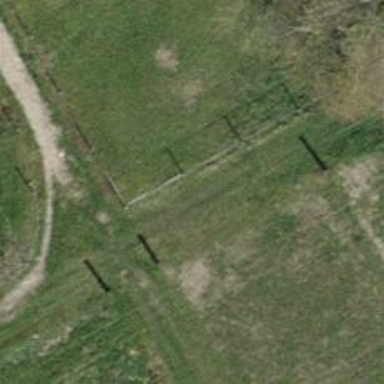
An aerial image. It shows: Fence.